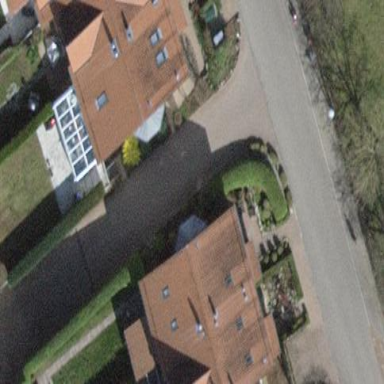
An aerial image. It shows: Simple and straightforward house.